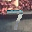
Label: 7